Question: i have text box and i want it when i start typing the autocomplete will show the suggestion. this is my html code
'''
<tr>
<td valign="top" align="right">
<asp:Label ID="labelPayableAccount" runat="server" CssClass="ItemTitle" Text="Payable Account"></asp:Label>
</td>
<td valign="top" align="center" class="style2">
<asp:Label ID="labelPayableAccountColon" runat="server" CssClass="ItemTitle" Text=":"></asp:Label>
</td>
<td valign="top" align="left">
<asp:TextBox ID="txtPayableAccount" runat="server" Width="400px" CssClass="textBoxString"></asp:TextBox>
<div id="divwidth1">
</div>
<ajaxToolkit:AutoCompleteExtender ID="autoComplete1" runat="server" EnableCaching="true"
BehaviorID="AutoCompleteEx" MinimumPrefixLength="1" TargetControlID="txtPayableAccount"
CompletionListElementID="divwidth1" CompletionListCssClass="AutoExtender" CompletionListItemCssClass="AutoExtenderList"
CompletionListHighlightedItemCssClass="AutoExtenderHighlight" ServicePath="AutoComplete.asmx"
ServiceMethod="GetCompletionListPayableAccount" CompletionSetCount="20" CompletionInterval="1"
DelimiterCharacters=";, :" ShowOnlyCurrentWordInCompletionListItem="false">
</ajaxToolkit:AutoCompleteExtender>
<asp:RequiredFieldValidator ID="RequiredFieldValidatortxtPayableAccount" runat="server"
ErrorMessage="Required !" ControlToValidate="txtSupplierType">
</asp:RequiredFieldValidator>
</td>
</tr>
'''
and this is the css code for the autocomplete layout
'''
.AutoExtender
{
font-family: Verdana, Helvetica, sans-serif;
font-size: .8em;
font-weight: normal;
border: solid 1px #006699;
line-height: 20px;
padding: 10px;
background-color: White;
margin-left: 10px;
max-height:180px;
}
.AutoExtenderList
{
border-bottom: dotted 1px #006699;
cursor: pointer;
color: Maroon;
}
.AutoExtenderHighlight
{
color: White;
background-color: #006699;
cursor: pointer;
}
#divwidth1
{
width: auto !important;
height:180px !important;
}
#divwidth1 div
{
width: auto !important;
}
'''
i have design the layout so that the height of autocomplete frame is 180px, but the list wouldn't do the same, here is the snapshot

can anybody help me?
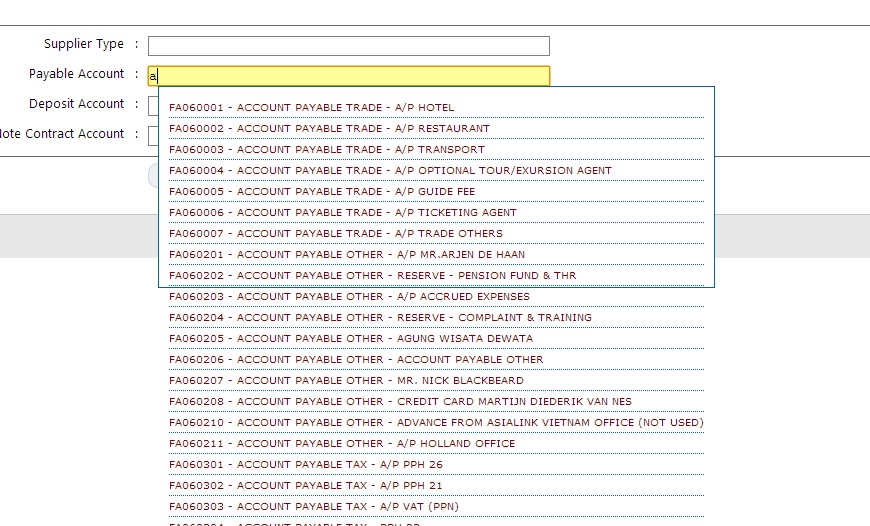
Answer: Perhaps try adding the overflow css property?
'''
#divwidth1
{
width: auto !important;
height:180px !important;
**overflow: hidden;**
}
'''